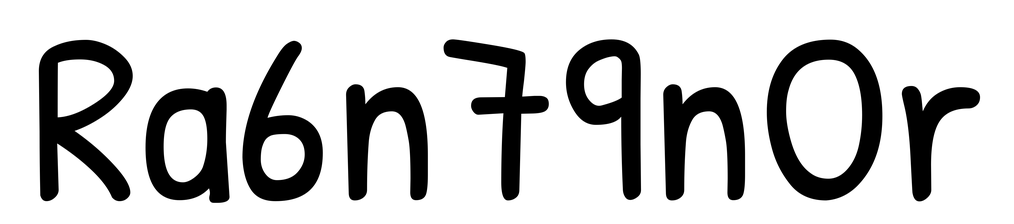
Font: PatrickHand-Regular